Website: walmart
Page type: payment
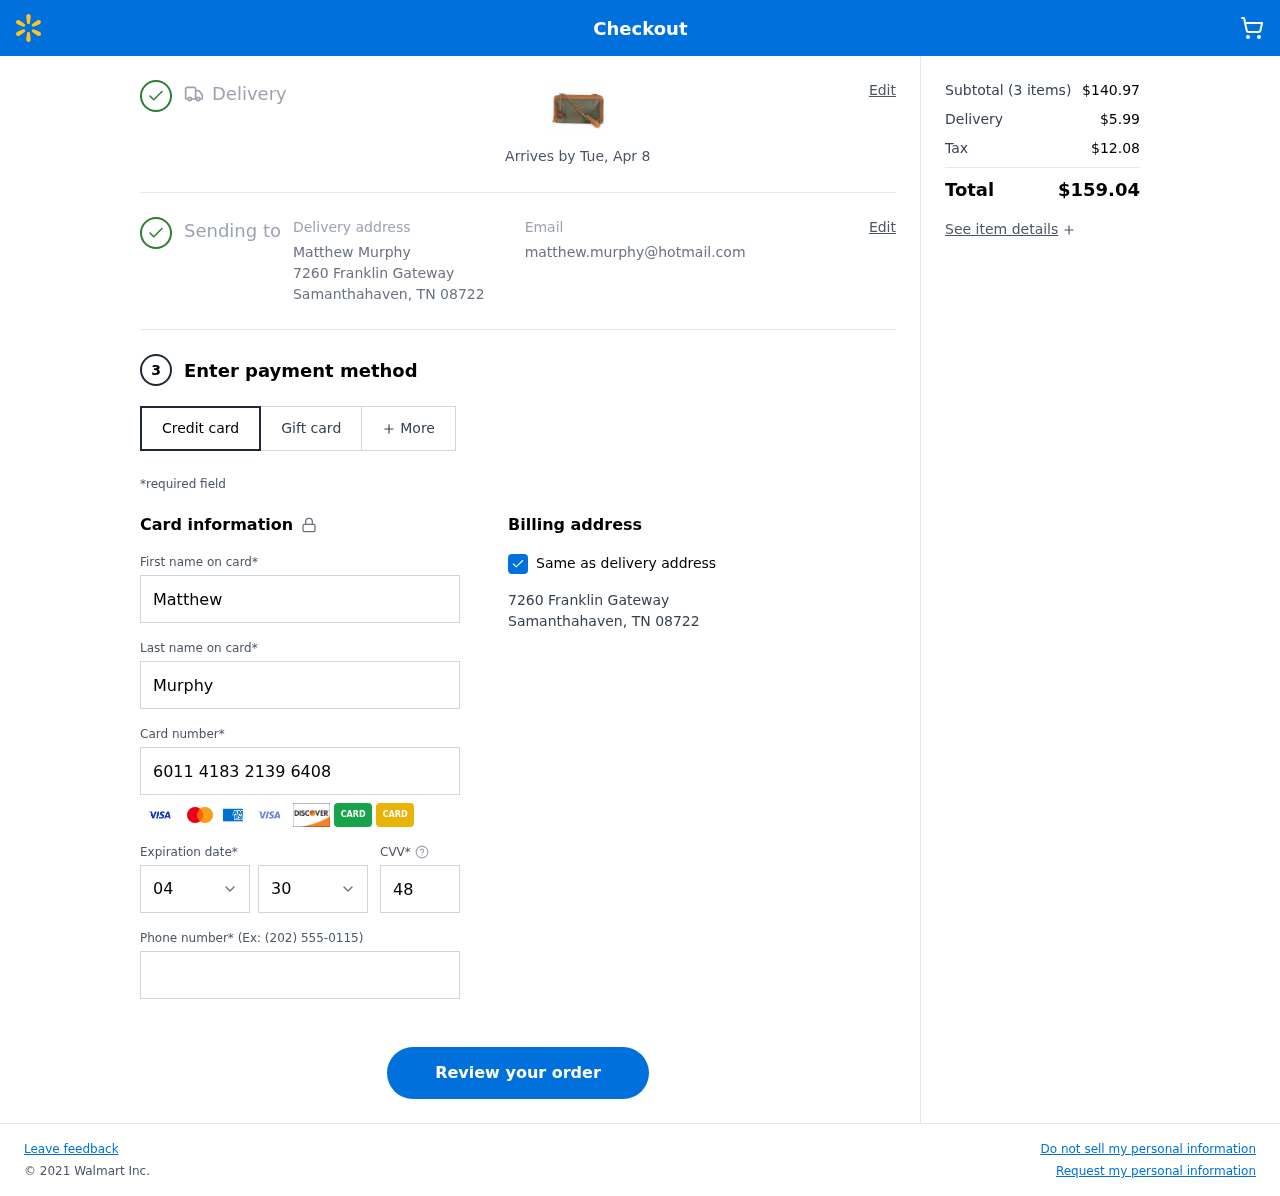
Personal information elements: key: PII_CARD_CVV
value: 483
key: PII_CARD_EXPIRY_MONTH
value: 04
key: PII_CARD_EXPIRY_YEAR
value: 30
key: PII_CARD_NUMBER
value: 6011 4183 2139 6408
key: PII_CITY
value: Samanthahaven
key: PII_EMAIL
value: matthew.murphy@hotmail.com
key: PII_FIRSTNAME
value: Matthew
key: PII_FULLNAME
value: Matthew Murphy
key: PII_LASTNAME
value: Murphy
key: PII_PHONE
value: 3418225048
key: PII_POSTCODE
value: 08722
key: PII_STATE_ABBR
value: TN
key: PII_STREET
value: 7260 Franklin Gateway
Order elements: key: ORDER_DELIVERY_DATE
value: Arrives by Tue, Apr 8
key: ORDER_NUM_ITEMS
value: (3 items)
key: ORDER_SUBTOTAL
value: $140.97
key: ORDER_SHIPPING_COST
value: $5.99
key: ORDER_TAX
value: $12.08
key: ORDER_TOTAL
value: $159.04